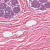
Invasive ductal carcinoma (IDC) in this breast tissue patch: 0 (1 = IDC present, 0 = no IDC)